Question: I am trying to select and hide the highlighted element. It has a custom attribute of 'data-role="end"'.

I tried this,
'''
$('.popover-navigation .btn-group .btn[data-role="end"]').css('display','none');
'''
but it doesn't hide the element?
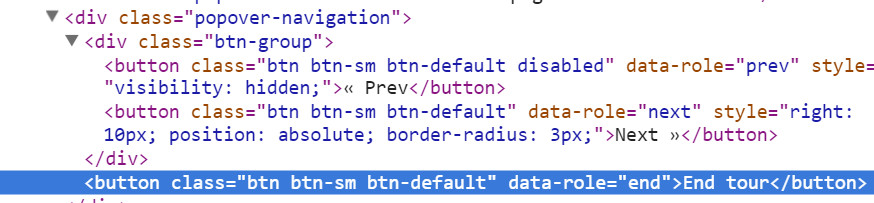
Answer: '.btn[data-role="end"]''.btn-group' So your code won't work. Instead, try the code below:
'''
$('.popover-navigation .btn[data-role="end"]').css('display','none');
'''